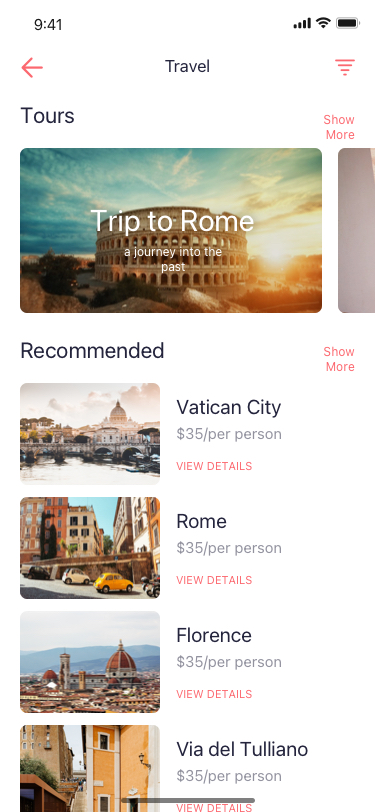
Text in this UI design:
Hiking
Show More
Show More
Relaxation